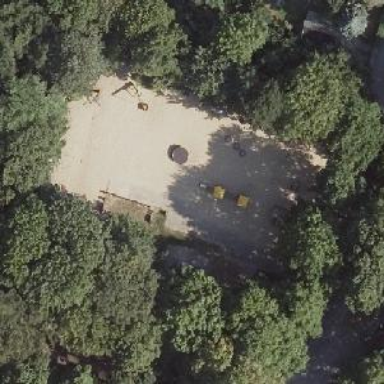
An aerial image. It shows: Playground featuring climbing frame.